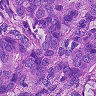
Metastatic tissue present: yes